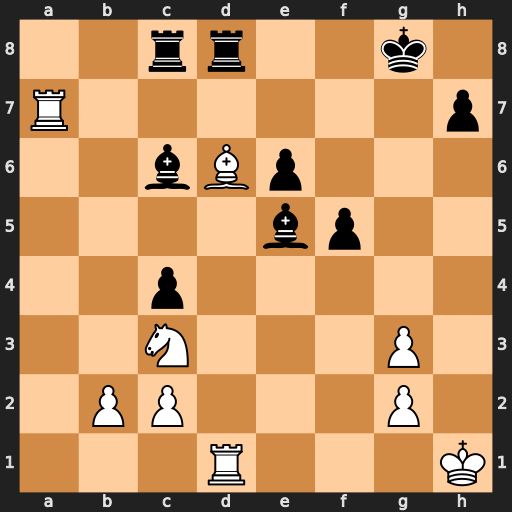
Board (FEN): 2rr2k1/R6p/2bBp3/4bp2/2p5/2N3P1/1PP3P1/3R3K
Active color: w
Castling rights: -
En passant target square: -
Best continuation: Bxe5 Rxd1+ Nxd1